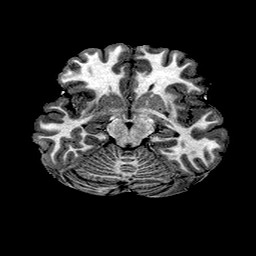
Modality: T1w
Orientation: coronal
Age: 23
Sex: female
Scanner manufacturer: ge
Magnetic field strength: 3 T
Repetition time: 7.66 s
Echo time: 0.003476 s